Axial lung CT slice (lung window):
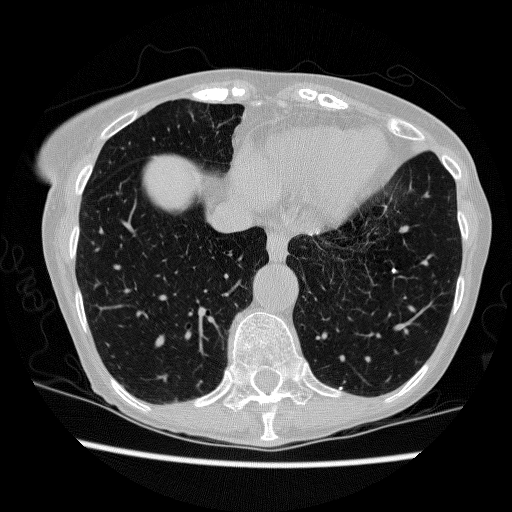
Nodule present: no